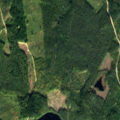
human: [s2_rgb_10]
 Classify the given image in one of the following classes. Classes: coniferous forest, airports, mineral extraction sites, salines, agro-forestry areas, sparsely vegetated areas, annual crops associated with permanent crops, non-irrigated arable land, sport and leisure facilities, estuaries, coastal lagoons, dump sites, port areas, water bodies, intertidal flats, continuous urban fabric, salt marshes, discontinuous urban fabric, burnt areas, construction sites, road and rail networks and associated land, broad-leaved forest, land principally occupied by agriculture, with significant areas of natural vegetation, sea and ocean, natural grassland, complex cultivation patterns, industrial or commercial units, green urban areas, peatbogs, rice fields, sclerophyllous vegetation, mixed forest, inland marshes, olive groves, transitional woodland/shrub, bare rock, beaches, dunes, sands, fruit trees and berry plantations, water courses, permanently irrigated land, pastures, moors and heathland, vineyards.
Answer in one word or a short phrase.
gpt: coniferous forest, transitional woodland/shrub, water bodies